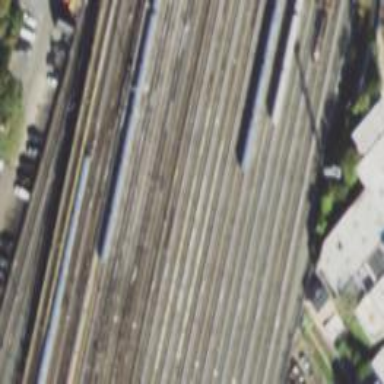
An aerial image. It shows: Railway service station.